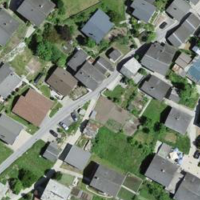
EUNIS habitat code: 54
Species observed at this site:
Agrostemma githago